Question: I really like the dashboard line chart which is used in google analytics, Which charting solution they use, is it made by google, i can't find it in google charts.

Thanks
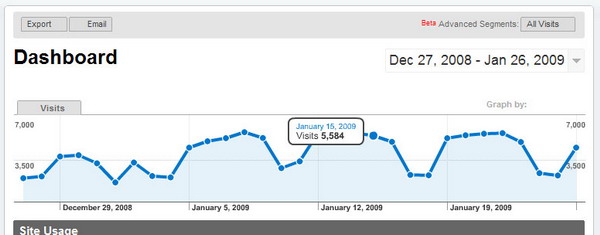
Answer: It looks to be a custom chart, as it doesn't reference the charts API (at least directly):
'''
/analytics/static/flash/OverTimeGraphMain.swf
'''
It would seem to be most likely related to the <URL>